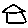
Label: house